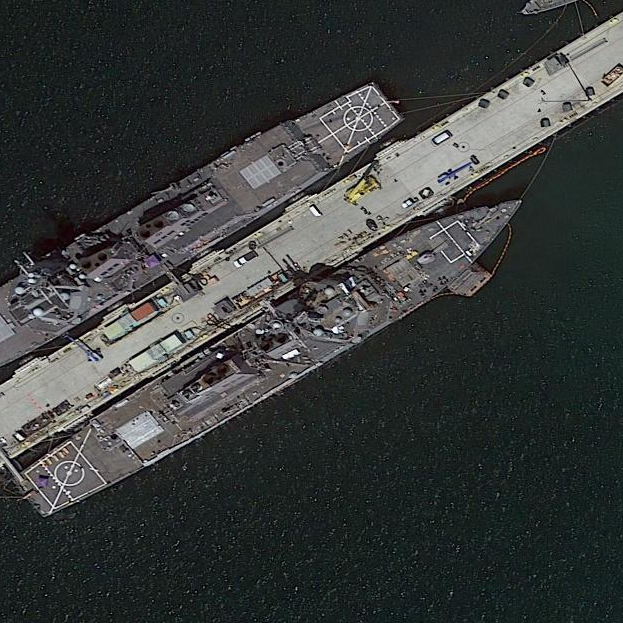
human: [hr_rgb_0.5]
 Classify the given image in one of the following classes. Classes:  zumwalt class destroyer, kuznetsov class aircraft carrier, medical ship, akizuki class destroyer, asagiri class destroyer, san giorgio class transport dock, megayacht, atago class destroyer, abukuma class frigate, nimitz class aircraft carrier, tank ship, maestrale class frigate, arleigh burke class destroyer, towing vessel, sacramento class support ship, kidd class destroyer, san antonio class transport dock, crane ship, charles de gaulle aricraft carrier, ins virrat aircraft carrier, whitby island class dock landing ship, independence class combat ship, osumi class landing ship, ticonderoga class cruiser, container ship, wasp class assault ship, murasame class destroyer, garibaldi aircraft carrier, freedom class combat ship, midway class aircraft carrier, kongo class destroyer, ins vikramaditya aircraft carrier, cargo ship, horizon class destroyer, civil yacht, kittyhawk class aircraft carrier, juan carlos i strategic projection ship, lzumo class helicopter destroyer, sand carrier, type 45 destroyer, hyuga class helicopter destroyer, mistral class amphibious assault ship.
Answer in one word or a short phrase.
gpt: Arleigh Burke class destroyer